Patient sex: M
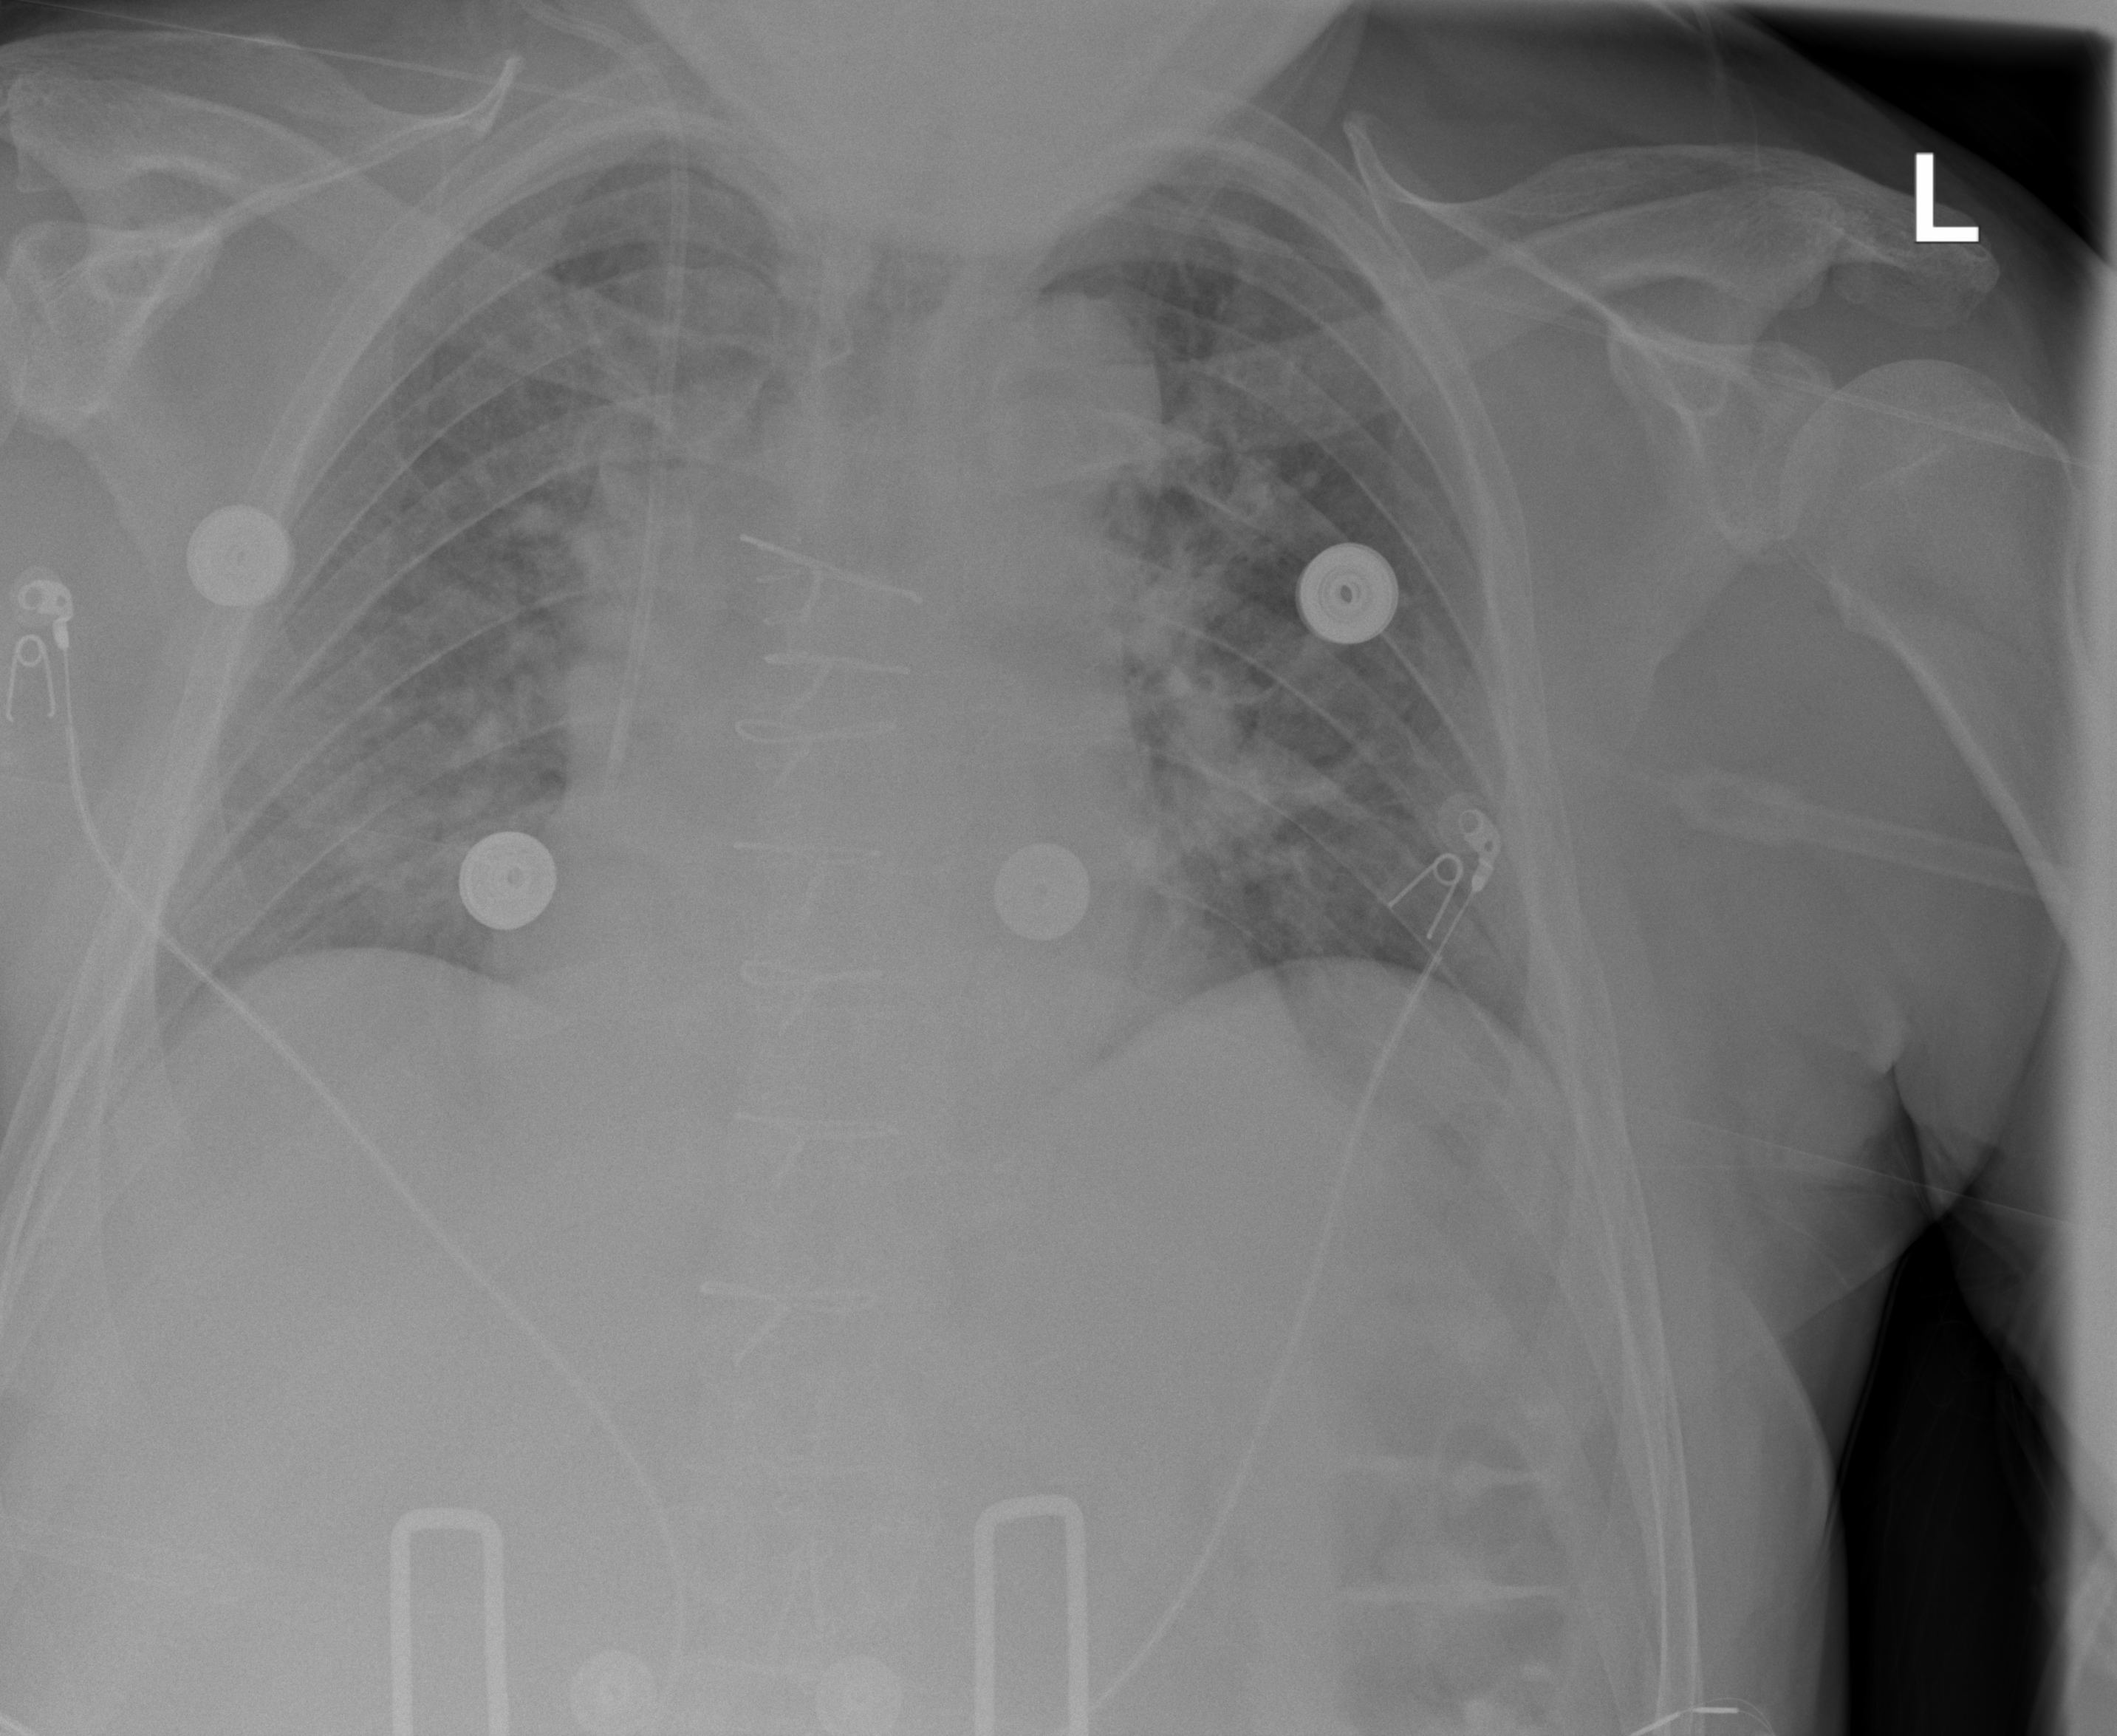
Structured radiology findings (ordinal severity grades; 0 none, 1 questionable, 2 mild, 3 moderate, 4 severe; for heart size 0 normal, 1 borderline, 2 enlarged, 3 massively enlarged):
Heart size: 2
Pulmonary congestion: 2
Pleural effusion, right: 0
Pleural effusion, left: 0
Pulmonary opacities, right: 2
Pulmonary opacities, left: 2
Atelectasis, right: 0
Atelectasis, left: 0